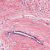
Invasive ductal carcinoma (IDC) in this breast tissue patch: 1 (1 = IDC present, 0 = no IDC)